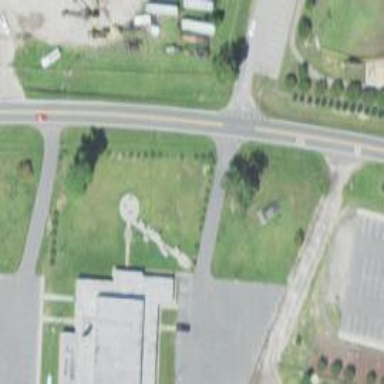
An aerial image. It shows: Memorial site with historic significance.